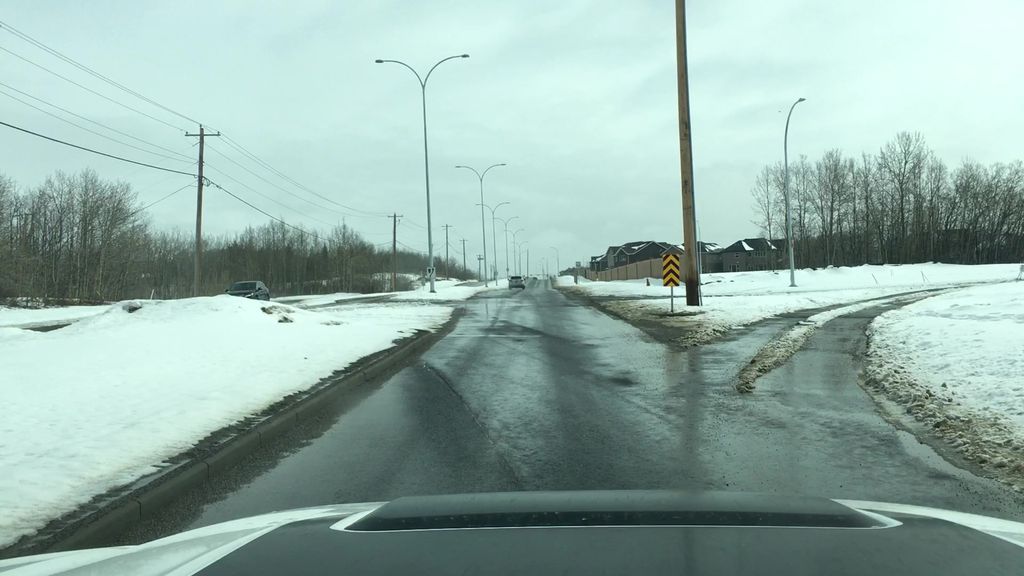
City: calgary